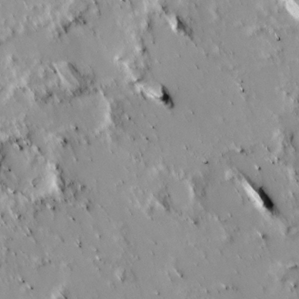
Label: non_frost